Question: My sublime text 2 editor has suddenly stopped auto completing for me. I noticed this yesterday.
It appears to work for html, and css. However nothing works for PHP or JavaScript. Variables I've defined in SCSS don't work and text I've repeated in many places doesn't either.
This was all working fine a couple of days ago, and I've not installed any new plugins or changed any settings.
I've had a look at the default settings and user settings files, and can't see anything to suggest autocomplete has been turned off.
If I try pressing + on text that I know would usually autocomplete, I just see the message 'No available completion' in the status bar;

Could I have accidentally used some keyboard shortcut to do this? I don't know where else to look to check whether anything has been turned off inadvertently...
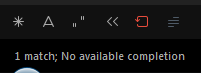
Answer: I was having that problem minutes ago, all of a sudden, so I think the cause is the same.
I've removed the plugin CodeIntel and now it works again.
To remove a package hit 'ctrl+shift+P' and type "remove", select 'Package Control: Remove Package', hit 'enter' and select the package you want to remove.
Hope this was your case.